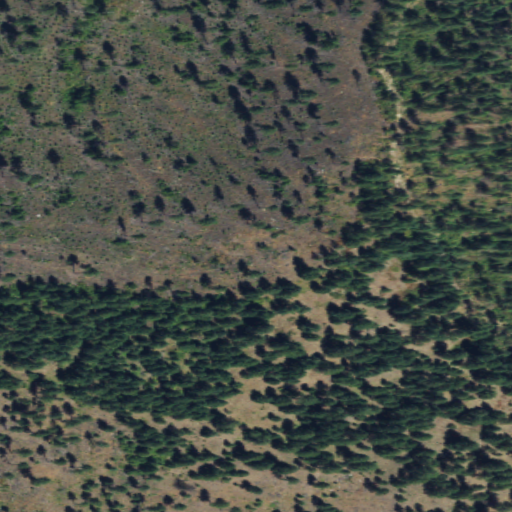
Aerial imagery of mountain in Washington named Freeman Hill containing evergreen forest and shrub